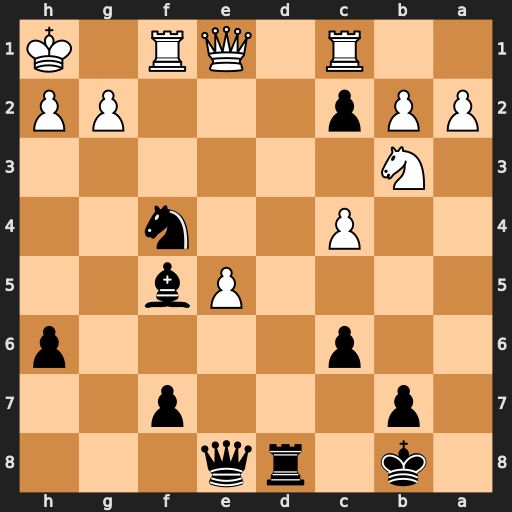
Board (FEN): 1k1rq3/1p3p2/2p4p/4Pb2/2P2n2/1N6/PPp3PP/2R1QR1K
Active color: b
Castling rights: -
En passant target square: -
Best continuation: Nd3 Qe2 Nxc1